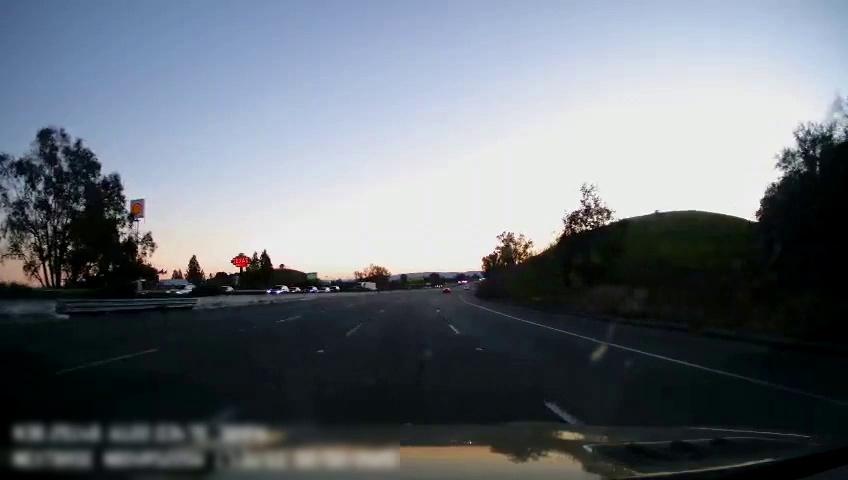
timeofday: Day
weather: Sunny
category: Drivable Space
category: Vehicles | SUV
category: Vehicles | Car
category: Vehicles | SUV
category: Vehicles | SUV
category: Vehicles | Car
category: Vehicles | SUV
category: Vehicles | SUV
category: Lanes | Current Lane
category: Lanes | Current Lane
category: Lanes | Alternate Lane
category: Lanes | Alternate Lane